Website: crate-barrel
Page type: billing-address
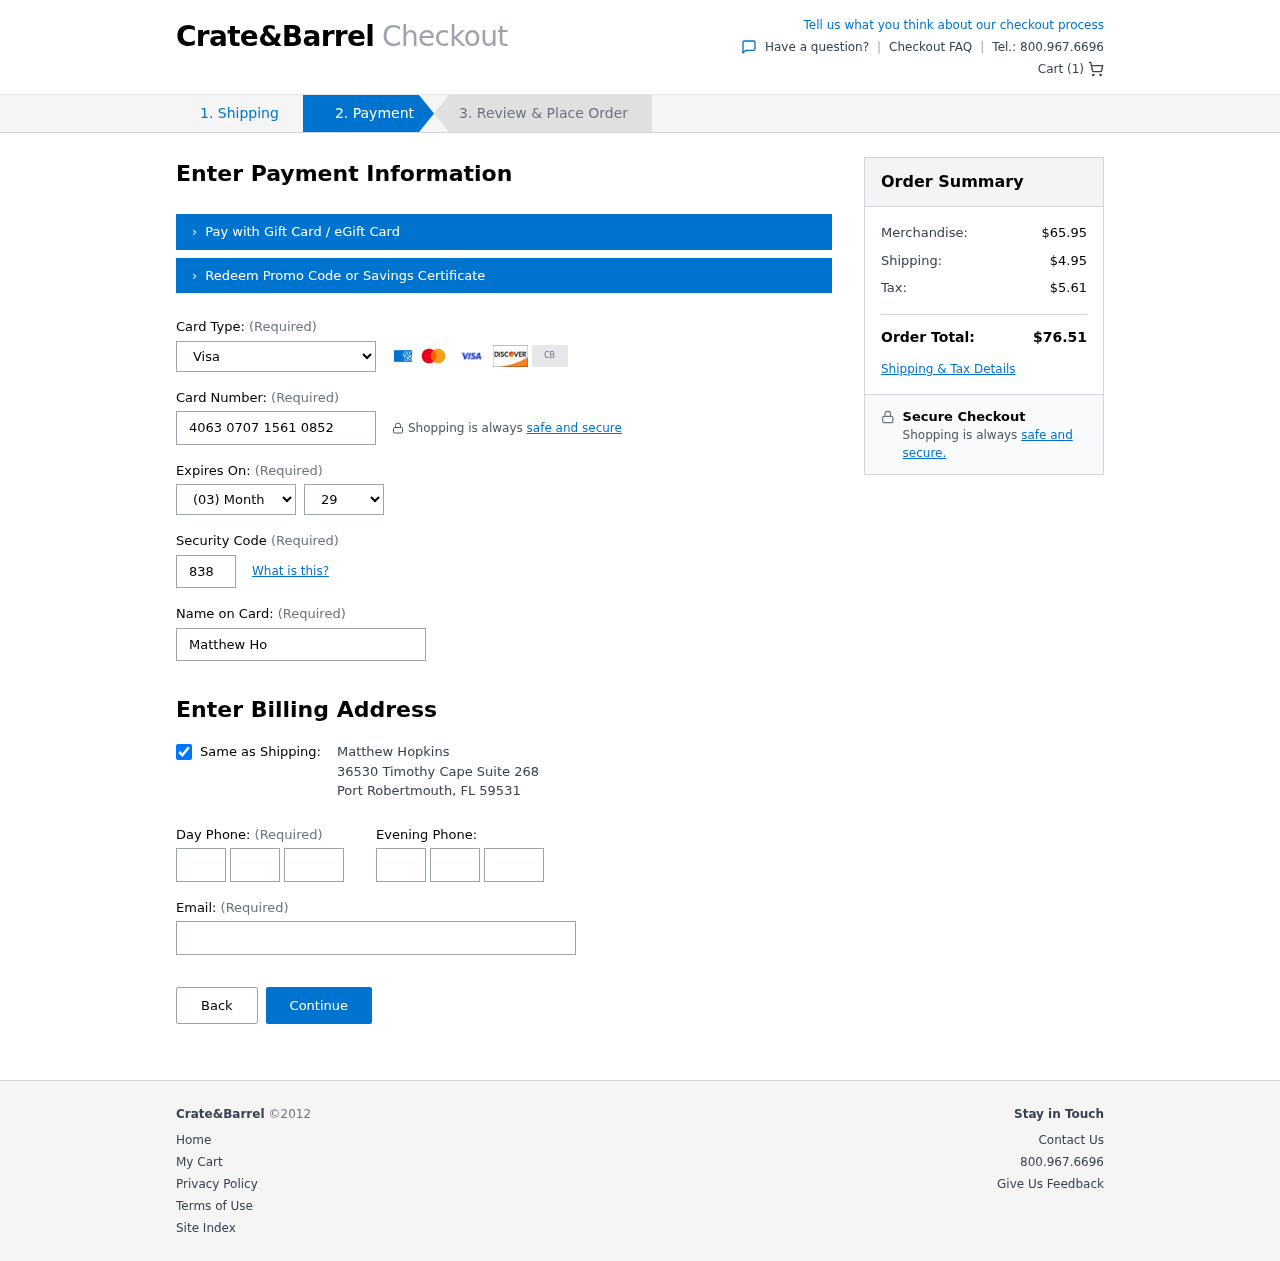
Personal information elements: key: PII_CARD_CVV
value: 838
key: PII_CARD_EXPIRY_MONTH
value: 03
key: PII_CARD_EXPIRY_YEAR
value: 29
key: PII_CARD_NUMBER
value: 4063 0707 1561 0852
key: PII_CARD_TYPE
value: Visa
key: PII_CITY
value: Port Robertmouth
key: PII_EMAIL
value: matthew.hopkins@hotmail.com
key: PII_FULLNAME
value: Matthew Hopkins
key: PII_PHONE_ALT_AREA
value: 893
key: PII_PHONE_ALT_PREFIX
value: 202
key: PII_PHONE_ALT_SUFFIX
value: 2832
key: PII_PHONE_AREA
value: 401
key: PII_PHONE_PREFIX
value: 403
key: PII_PHONE_SUFFIX
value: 4692
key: PII_POSTCODE
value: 59531
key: PII_STATE_ABBR
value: FL
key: PII_STREET
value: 36530 Timothy Cape Suite 268
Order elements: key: ORDER_NUM_ITEMS
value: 1
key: ORDER_SUBTOTAL
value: $65.95
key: ORDER_SHIPPING_COST
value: $4.95
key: ORDER_TAX
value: $5.61
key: ORDER_TOTAL
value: $76.51